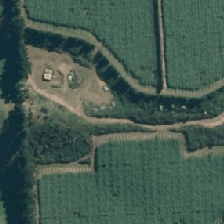
Land cover: low_producing_grassland